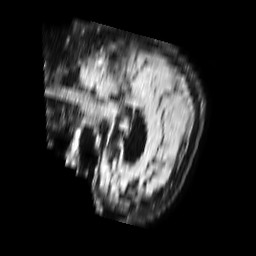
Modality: FLAIR
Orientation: sagittal
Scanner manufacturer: philips
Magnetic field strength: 1.5 T
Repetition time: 6 s
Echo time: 0.1027 s